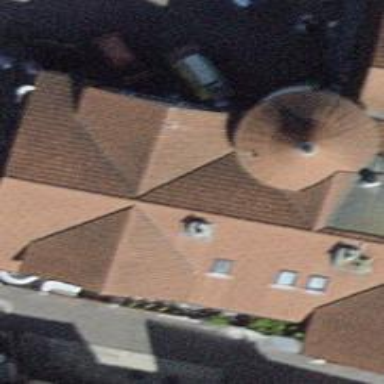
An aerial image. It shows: Restaurant.